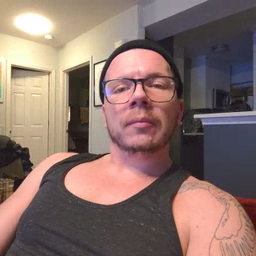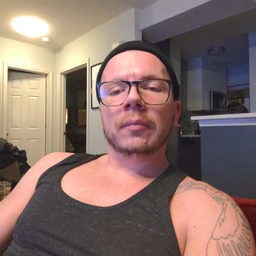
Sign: feet